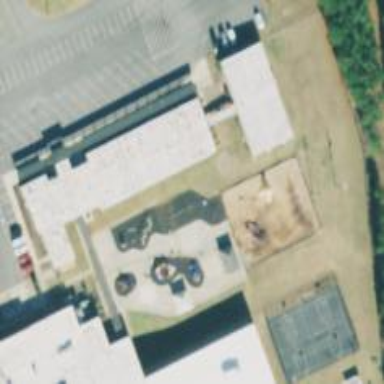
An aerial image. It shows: School building.